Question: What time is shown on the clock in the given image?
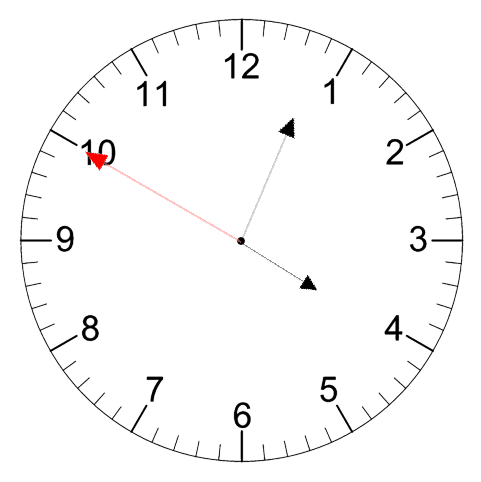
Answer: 04:03:50